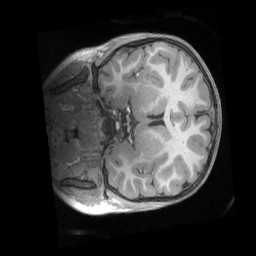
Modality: T1w
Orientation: coronal
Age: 5
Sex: male
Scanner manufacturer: siemens
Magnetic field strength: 3 T
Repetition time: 2.53 s
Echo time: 0.00164 s